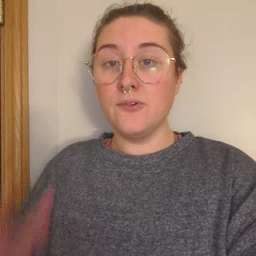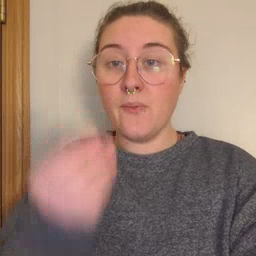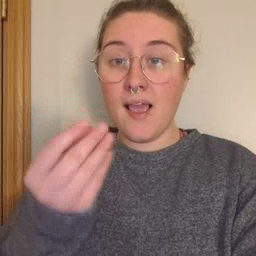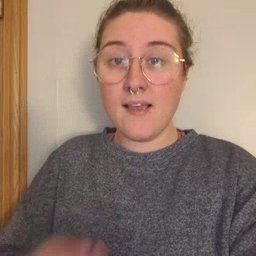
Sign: wet